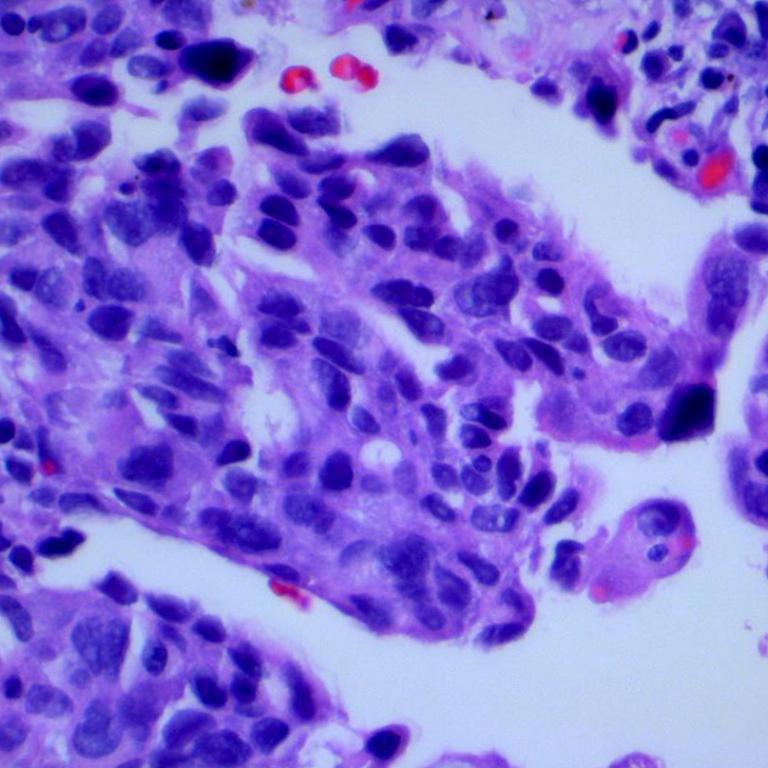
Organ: lung
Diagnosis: adenocarcinomas